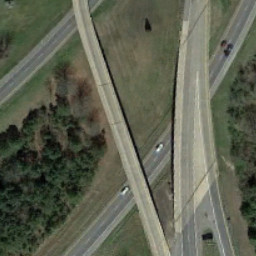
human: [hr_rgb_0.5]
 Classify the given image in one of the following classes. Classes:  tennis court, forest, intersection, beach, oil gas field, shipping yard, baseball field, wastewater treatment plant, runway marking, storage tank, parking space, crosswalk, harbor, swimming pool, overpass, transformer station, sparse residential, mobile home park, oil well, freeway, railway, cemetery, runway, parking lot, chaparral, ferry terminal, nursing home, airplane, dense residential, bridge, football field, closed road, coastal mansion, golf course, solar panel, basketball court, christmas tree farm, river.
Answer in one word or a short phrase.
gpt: overpass